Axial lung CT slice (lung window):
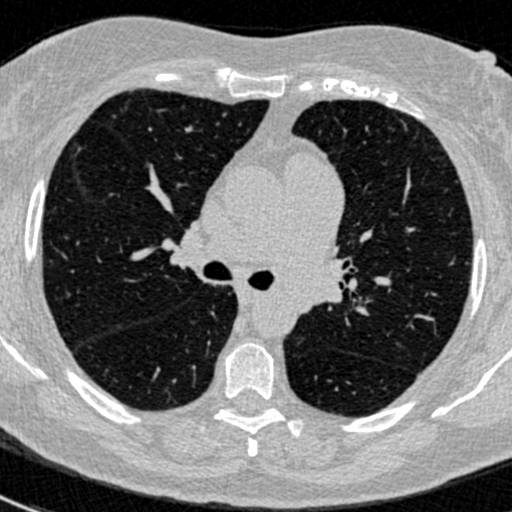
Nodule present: no